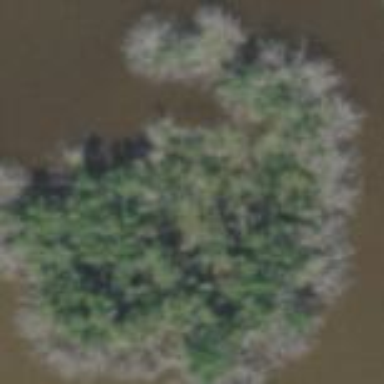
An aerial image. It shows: Mangrove wetland with plant community known as Mangrove Swamp.